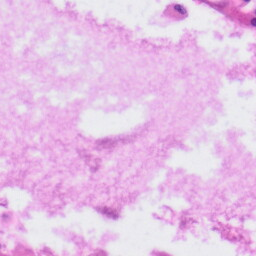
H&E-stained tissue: Tonsil